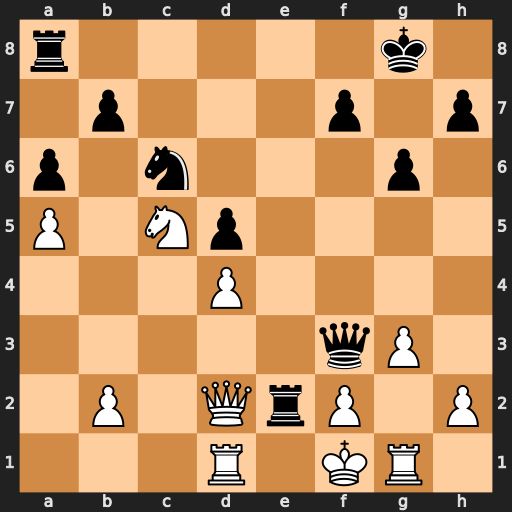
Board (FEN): r5k1/1p3p1p/p1n3p1/P1Np4/3P4/5qP1/1P1QrP1P/3R1KR1
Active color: w
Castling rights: -
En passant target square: -
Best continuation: Qxe2 Qxe2+ Kxe2